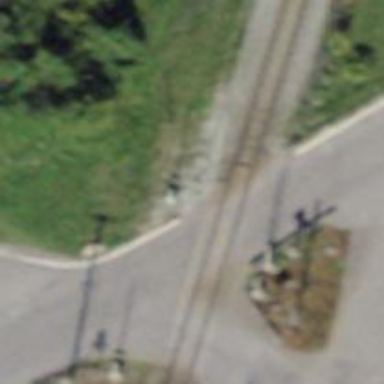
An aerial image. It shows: Level crossing at the railway with full barrier.